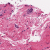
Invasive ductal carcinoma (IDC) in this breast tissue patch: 0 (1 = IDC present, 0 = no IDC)